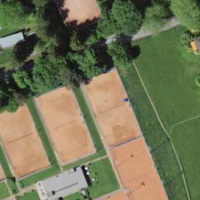
EUNIS habitat code: 53
Species observed at this site:
Lonicera acuminata